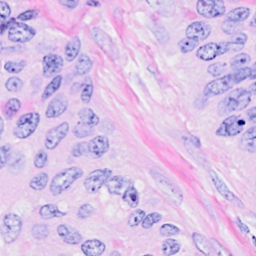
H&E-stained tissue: Breast